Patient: sex F, age 52
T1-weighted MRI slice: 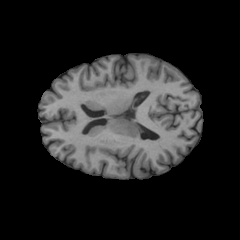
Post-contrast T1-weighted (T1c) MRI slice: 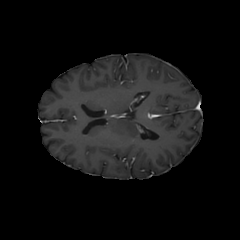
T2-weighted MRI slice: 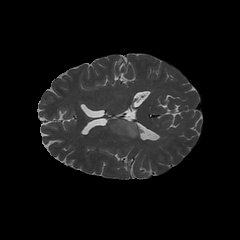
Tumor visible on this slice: yes
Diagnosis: Glioblastoma, IDH-wildtype
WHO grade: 4